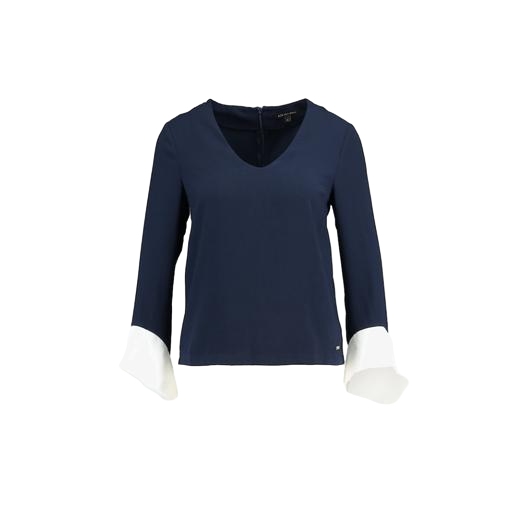
blue bell-sleeve shirt, blue v-neck top only macy, flared sleeves, white background